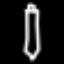
Label: pencil